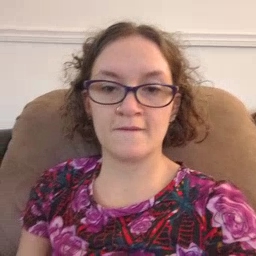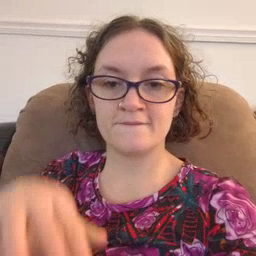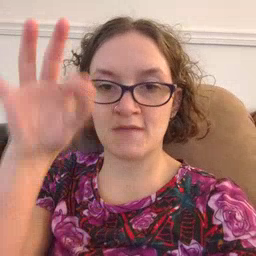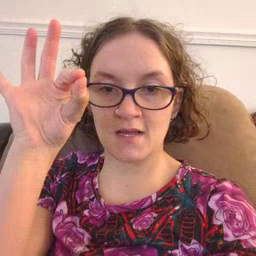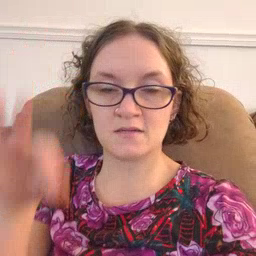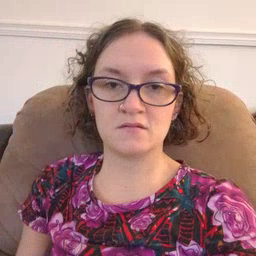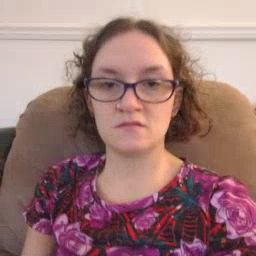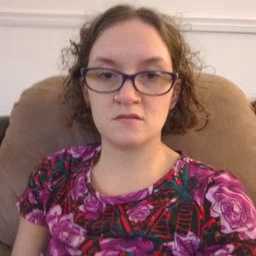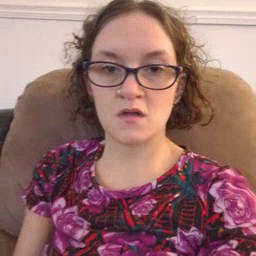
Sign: find